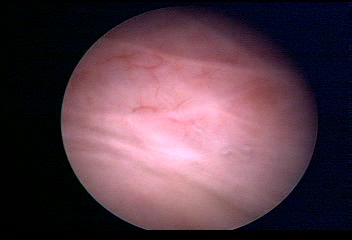
Modality: WLC
Class: Normal mucosa
Bladder cancer association: No